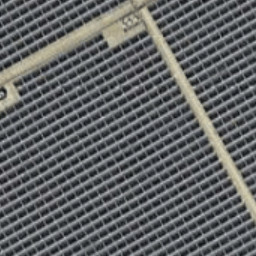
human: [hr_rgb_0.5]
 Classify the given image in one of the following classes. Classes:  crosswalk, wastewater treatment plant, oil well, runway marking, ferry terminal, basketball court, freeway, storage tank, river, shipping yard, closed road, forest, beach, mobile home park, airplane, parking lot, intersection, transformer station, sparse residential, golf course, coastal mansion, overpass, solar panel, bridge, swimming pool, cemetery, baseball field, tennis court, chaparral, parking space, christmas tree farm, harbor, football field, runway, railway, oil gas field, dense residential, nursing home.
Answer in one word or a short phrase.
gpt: solar panel